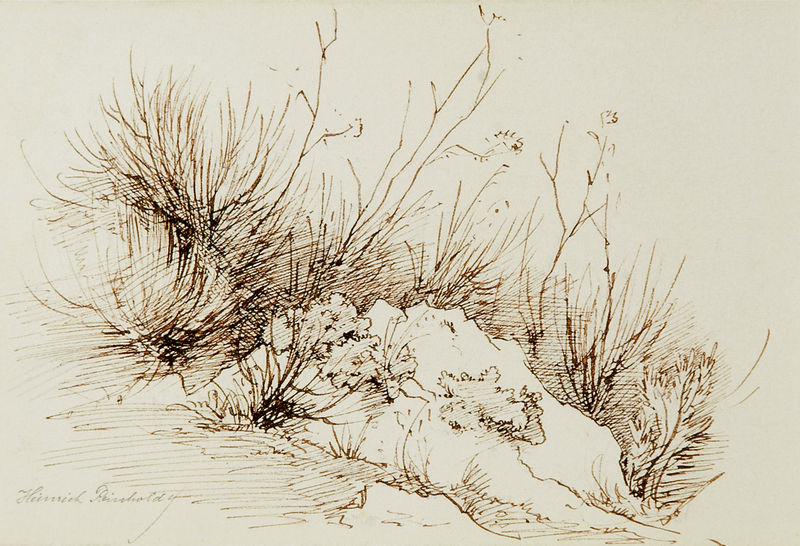
Titel: Gräser-Studie
Künstler: Heinrich Reinhold
Standort: Schweinfurt
Institution: Museum Georg Schäfer
Schlagwörter: baum, blätter, feder, felsen, schatten, weiß, bäume, landschaft, ocker, sand, ufer, äste, blumen, braun, grau, schwarz, skizze, zeichnung, blüte, blüten, gras, wiese, beige, stein, steine, signatur, erde, gräser, halme, hügel, natur, stamm, strauch, weide, zweige, busch, büsche, gebüsch, sträucher, boden, blatt, pflanze, pflanzen, wald, strand, papier, studie, ähre, düne, dünen, fels, grafik, graphik, schattierung, halm, monochrom, linien, signiert, schriftzug, sepia, böschung, friedrich, romantik, einfach, detail, gewächs, grashalme, striche, tusche, linie, haufen, moos, schlicht, stengel, schwarzweiss, schraffur, radierung, strich, bleistift, entwurf, distel, tinte, geäst, disteln, unkraut, nadeln, büschel, gesträuch, gestrüpp, grashalm, dünengras, kraut, umbra, kräuter, federzeichnung, heinrich, plfanze, namenszug, tunte, vorname, zuname, 19. jahrhundert, reinhold, kräter, schattieren